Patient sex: M
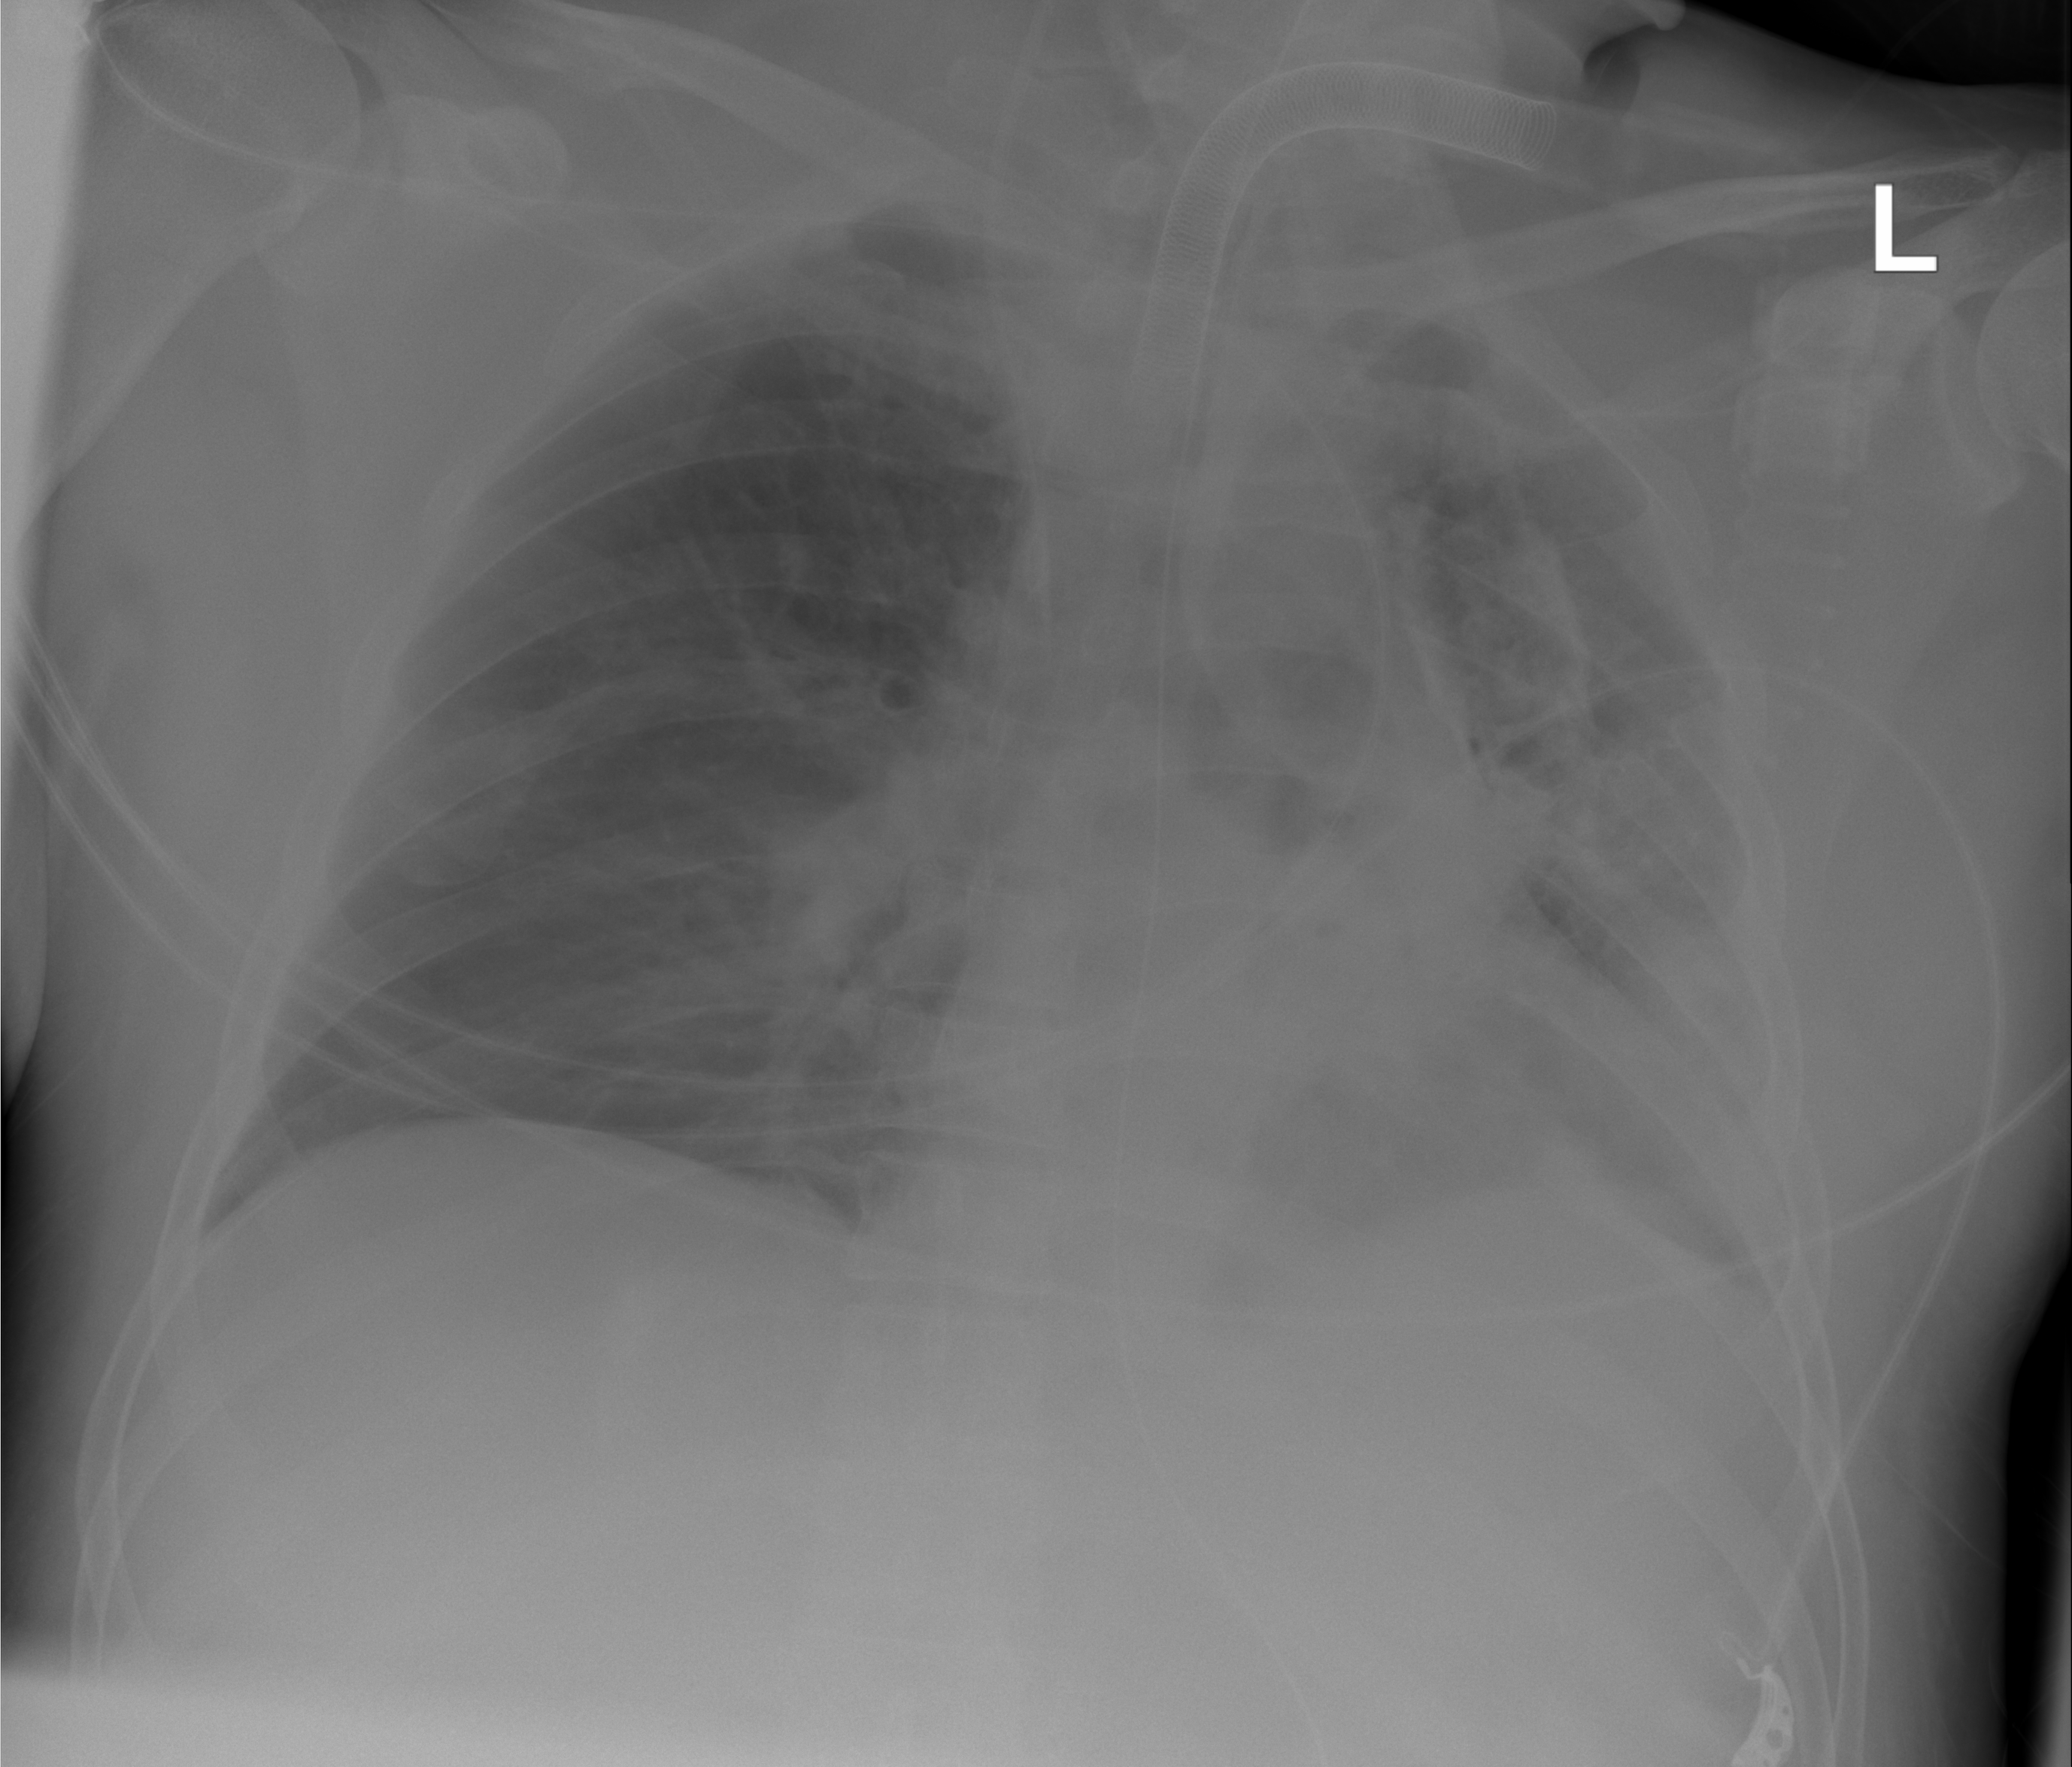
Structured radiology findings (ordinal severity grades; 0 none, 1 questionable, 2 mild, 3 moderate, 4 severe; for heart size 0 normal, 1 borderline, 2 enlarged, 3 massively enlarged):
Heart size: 0
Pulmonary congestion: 2
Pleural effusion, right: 0
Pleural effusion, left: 2
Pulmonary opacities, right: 1
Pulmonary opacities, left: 2
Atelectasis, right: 2
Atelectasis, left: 3